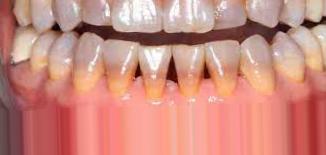
Condition: Tooth Discoloration